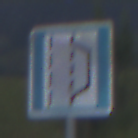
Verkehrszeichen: NothalteUndPannenbucht
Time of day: SunriseSunset
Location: Outdoor (Nature)
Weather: PartlyCloudy
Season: NotSpecified
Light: Natural